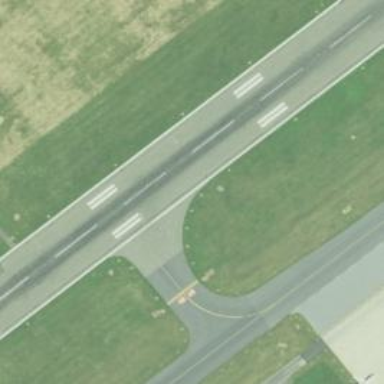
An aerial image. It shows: View of runway in airport.